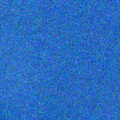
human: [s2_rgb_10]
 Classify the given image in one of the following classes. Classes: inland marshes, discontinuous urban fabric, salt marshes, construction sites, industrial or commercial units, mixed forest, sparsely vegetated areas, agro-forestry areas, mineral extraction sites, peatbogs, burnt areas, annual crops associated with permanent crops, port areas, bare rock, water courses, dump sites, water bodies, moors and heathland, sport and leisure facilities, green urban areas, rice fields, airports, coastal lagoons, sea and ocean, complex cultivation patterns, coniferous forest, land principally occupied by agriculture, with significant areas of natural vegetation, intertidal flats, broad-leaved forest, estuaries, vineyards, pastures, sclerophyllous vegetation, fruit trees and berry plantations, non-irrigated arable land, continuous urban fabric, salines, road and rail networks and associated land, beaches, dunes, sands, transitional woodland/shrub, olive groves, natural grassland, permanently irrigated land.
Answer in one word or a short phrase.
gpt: sea and ocean